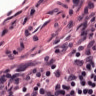
Metastatic tissue present: no